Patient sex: F
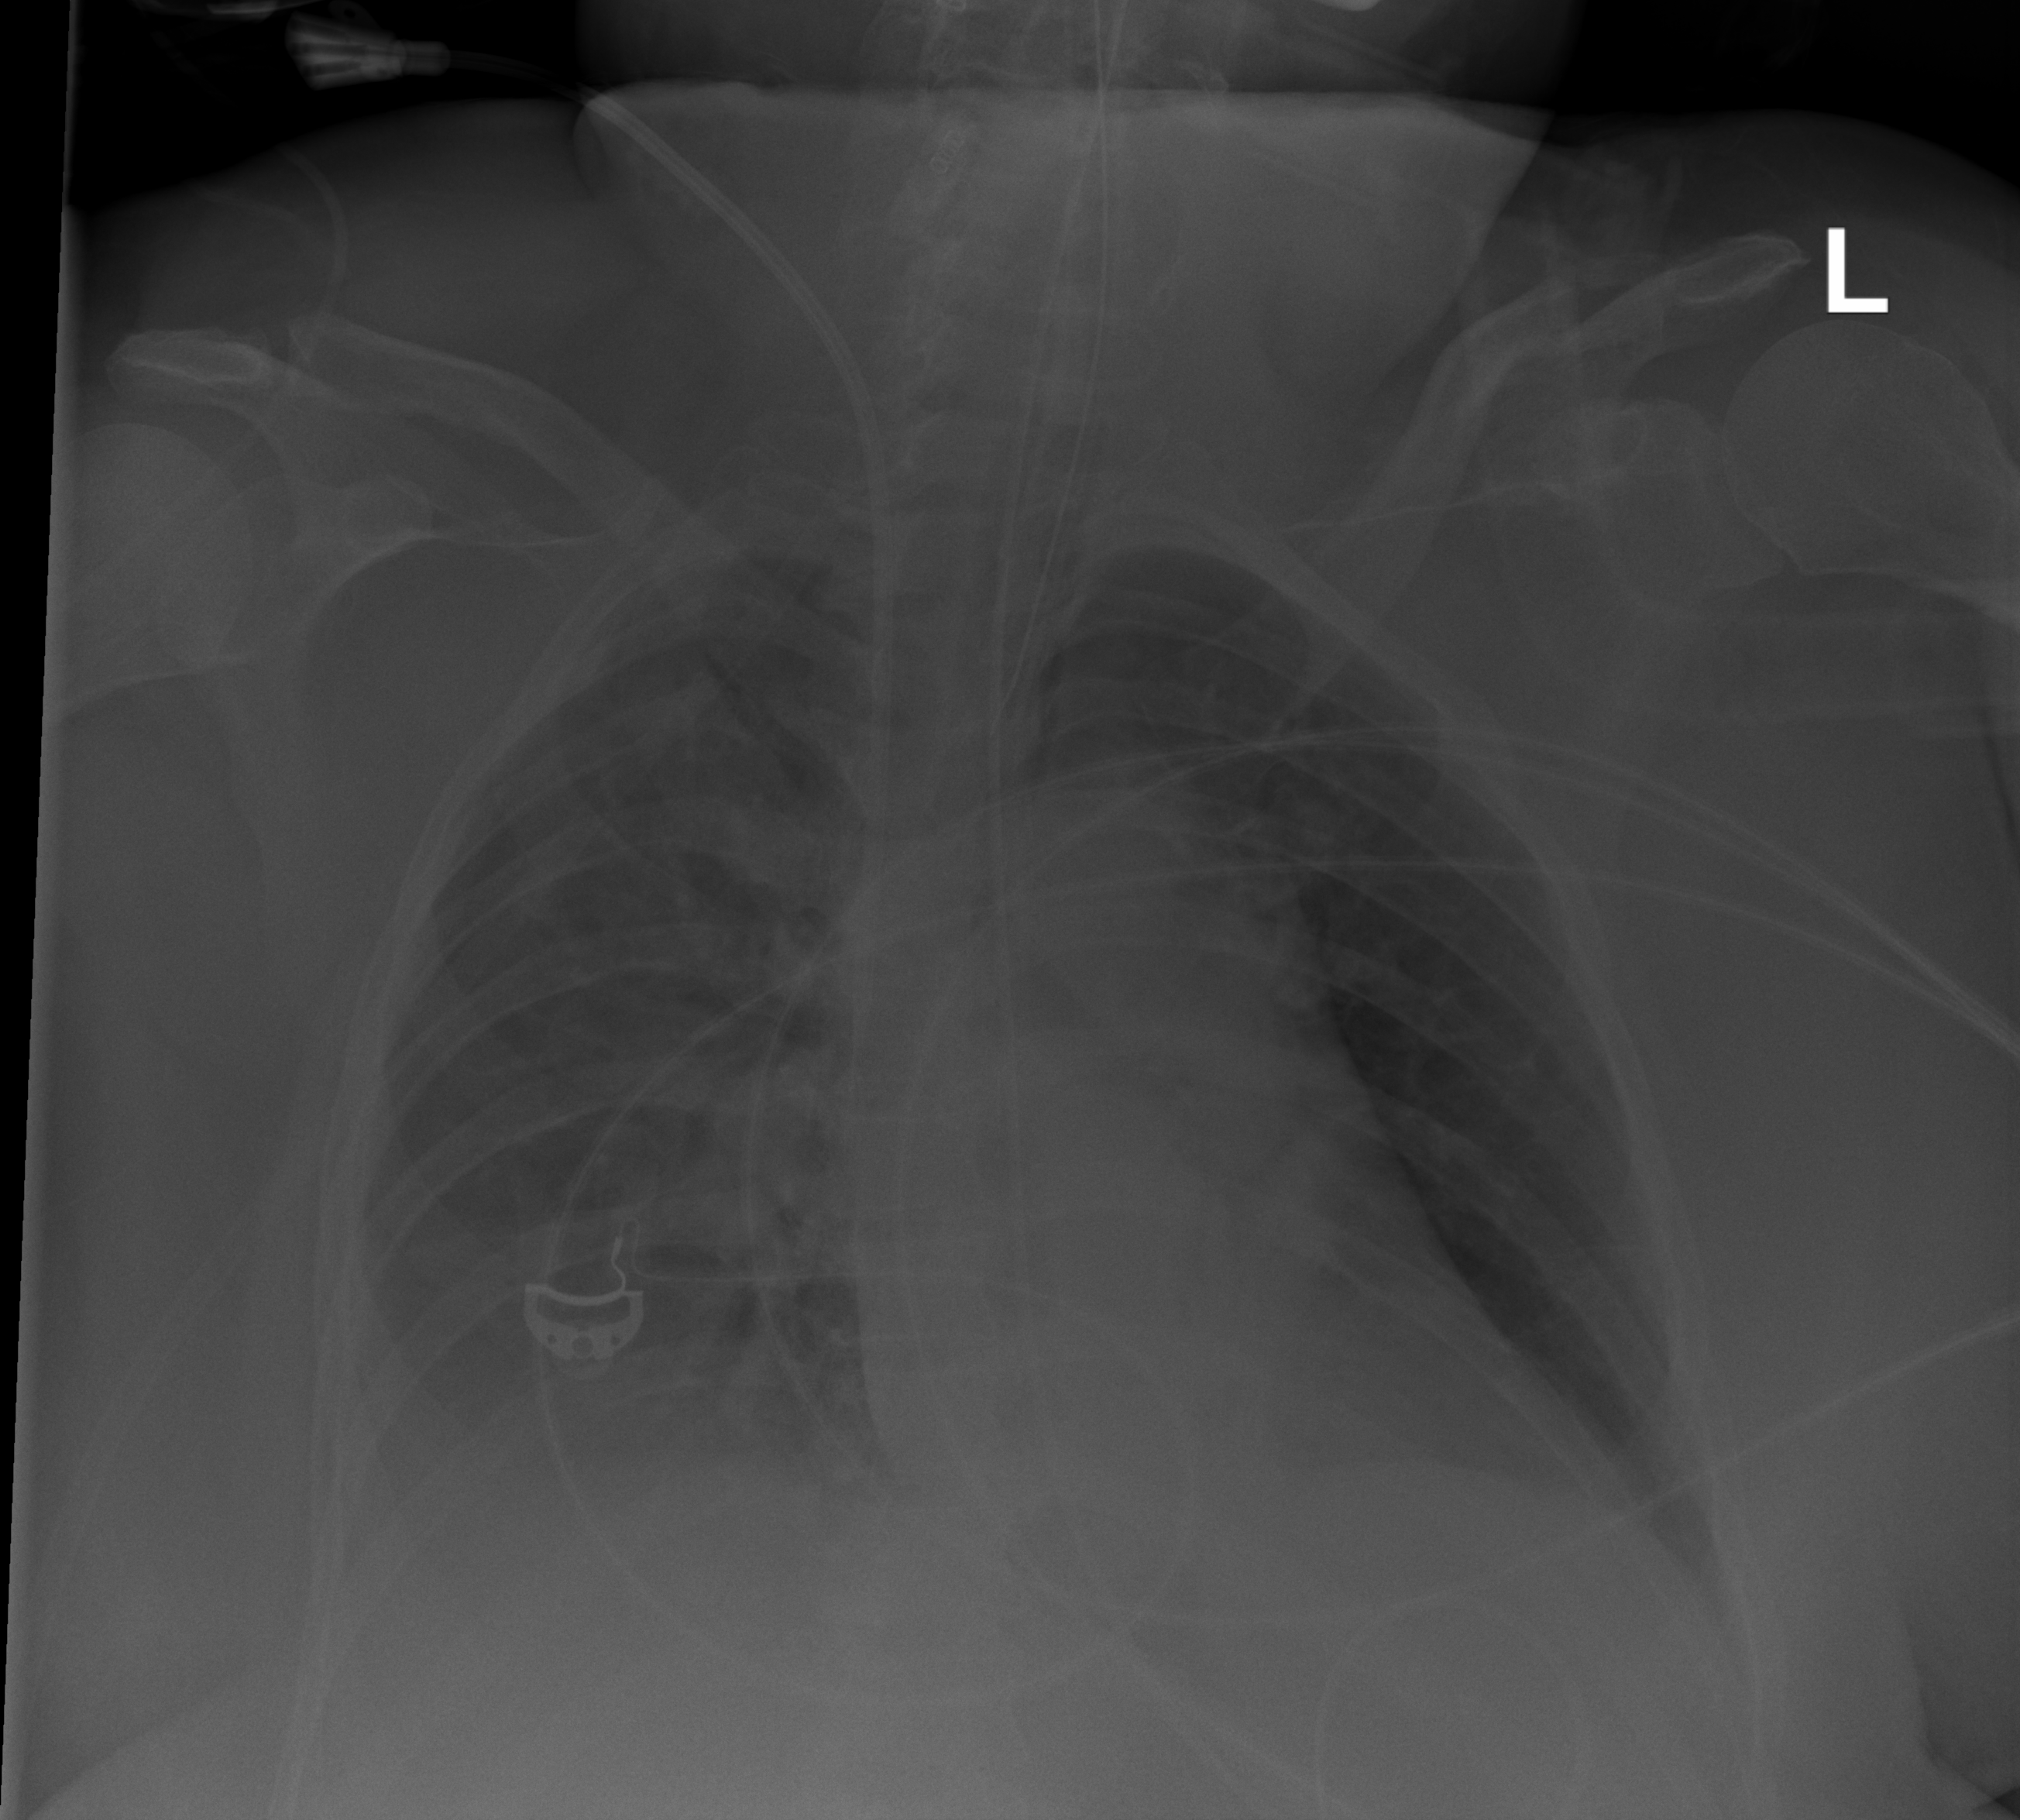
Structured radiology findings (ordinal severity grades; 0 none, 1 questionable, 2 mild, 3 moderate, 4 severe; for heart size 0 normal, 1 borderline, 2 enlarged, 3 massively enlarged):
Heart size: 1
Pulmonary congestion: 0
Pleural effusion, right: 2
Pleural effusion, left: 0
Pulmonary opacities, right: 0
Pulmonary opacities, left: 0
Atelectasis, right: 2
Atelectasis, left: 0